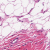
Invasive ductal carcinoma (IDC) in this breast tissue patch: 0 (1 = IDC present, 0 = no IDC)